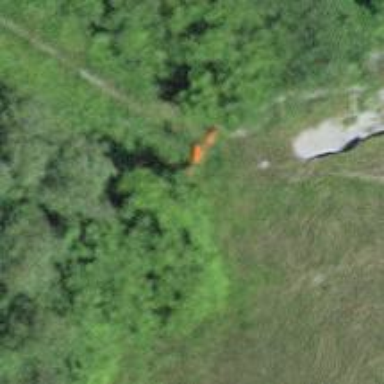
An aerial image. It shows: Pole with roof-covered pipeline marker.